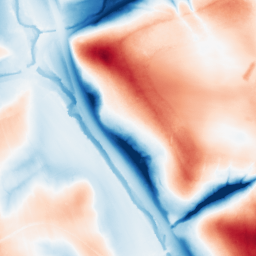
Category: trend_removal
Decomposition family: local_polynomial
Decomposition parameters: window_size: 101
degree: 2
Upsampling method: lanczos
Upsampling parameters: scale: 2
Upsampling scale: 2